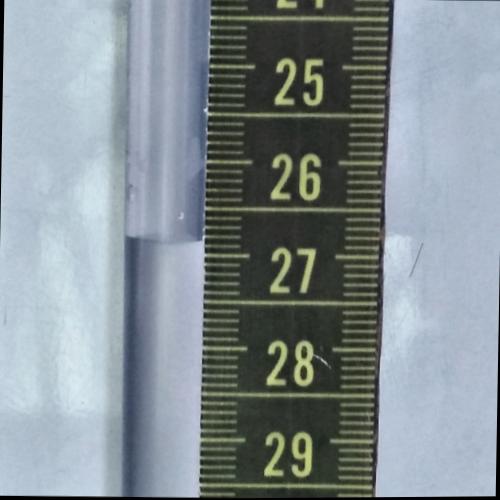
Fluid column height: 26.8 cm